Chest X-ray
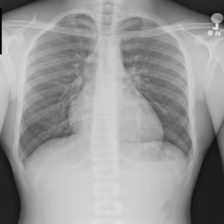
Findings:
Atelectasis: negative
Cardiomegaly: negative
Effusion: negative
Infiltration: negative
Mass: negative
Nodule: negative
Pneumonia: negative
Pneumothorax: negative
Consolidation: negative
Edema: negative
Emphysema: negative
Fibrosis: negative
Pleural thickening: negative
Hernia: negative